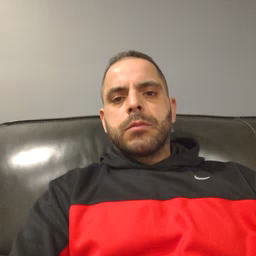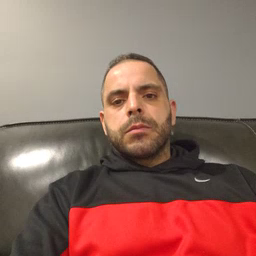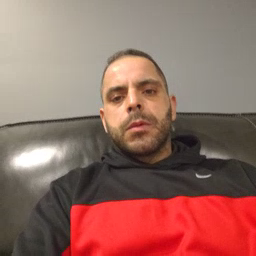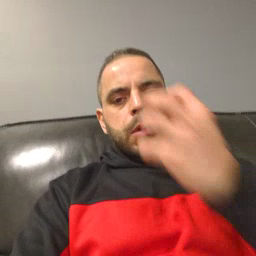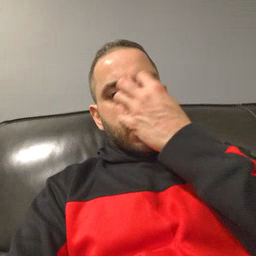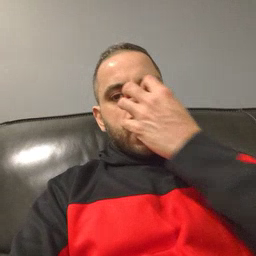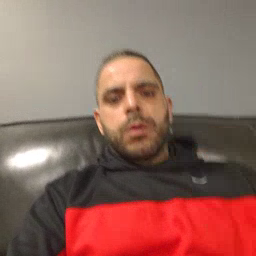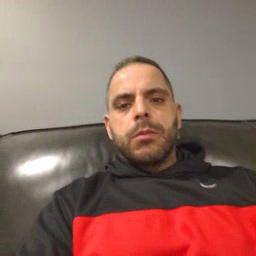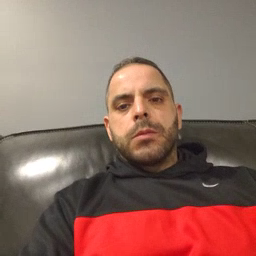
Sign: clown